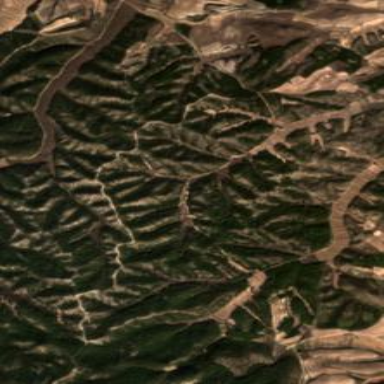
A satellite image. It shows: Evergreen needle-leaved forest.